Question: HI
I am using Matlab .
How can I find internal contours in a binary image.
Can anybody tell me a simple way or provide me code example.
This is related to my assignment.
Thank you!!

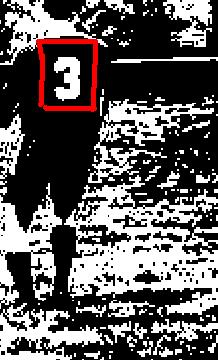
Answer: You can simply use , here is the example:
'''
BW = imread('blobs.png');
imshow(BW,[]);
s=size(BW);
for row = 2:55:s(1)
for col=1:s(2)
if BW(row,col),
break;
end
end
contour = bwtraceboundary(BW, [row, col], 'W', 8, 50,...
'counterclockwise');
if(~isempty(contour))
hold on;
plot(contour(:,2),contour(:,1),'g','LineWidth',2);
hold on;
plot(col, row,'gx','LineWidth',2);
else
hold on; plot(col, row,'rx','LineWidth',2);
end
end
'''